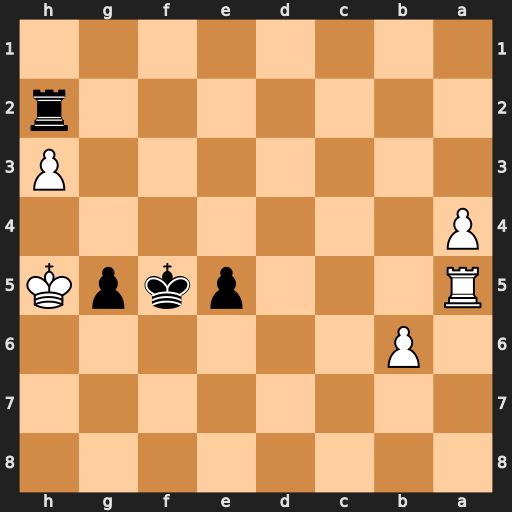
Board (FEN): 8/8/1P6/R3pkpK/P7/7P/7r/8
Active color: b
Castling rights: -
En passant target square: -
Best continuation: Rxh3#